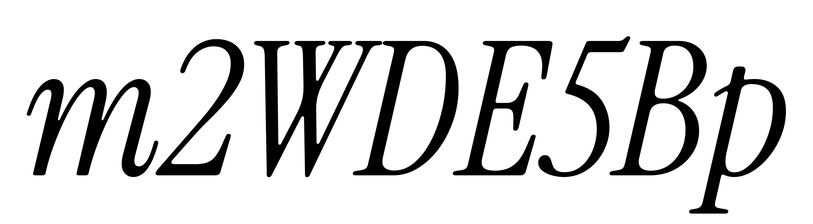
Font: InstrumentSerif-Italic